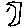
Label: moon